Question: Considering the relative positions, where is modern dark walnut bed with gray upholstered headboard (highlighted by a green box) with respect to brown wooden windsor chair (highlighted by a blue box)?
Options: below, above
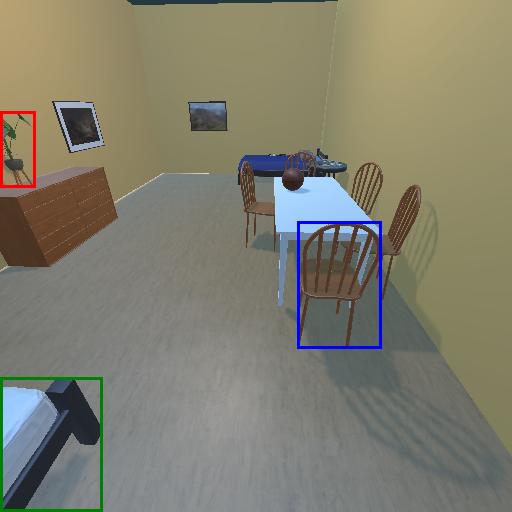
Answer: below